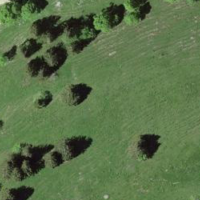
EUNIS habitat code: 41
Species observed at this site:
Campanula glomerata